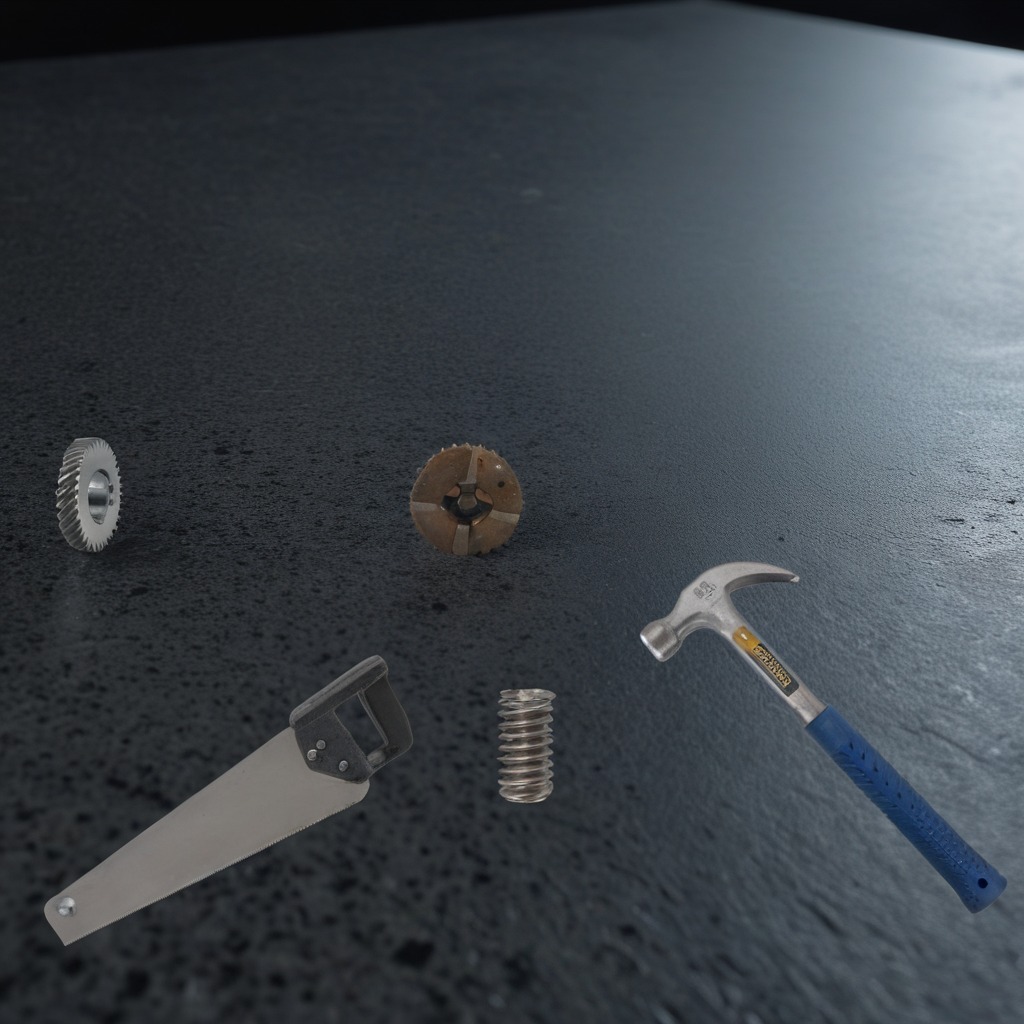
A gear with teeth, a hammer, a metal machine screw, a coiled metal spring, and a handheld metal saw are lying on the clean granite table inside a workshop at night.